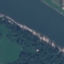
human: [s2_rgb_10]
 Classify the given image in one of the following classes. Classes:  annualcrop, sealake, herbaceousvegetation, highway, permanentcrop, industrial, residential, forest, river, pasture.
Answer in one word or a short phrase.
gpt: River